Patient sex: M
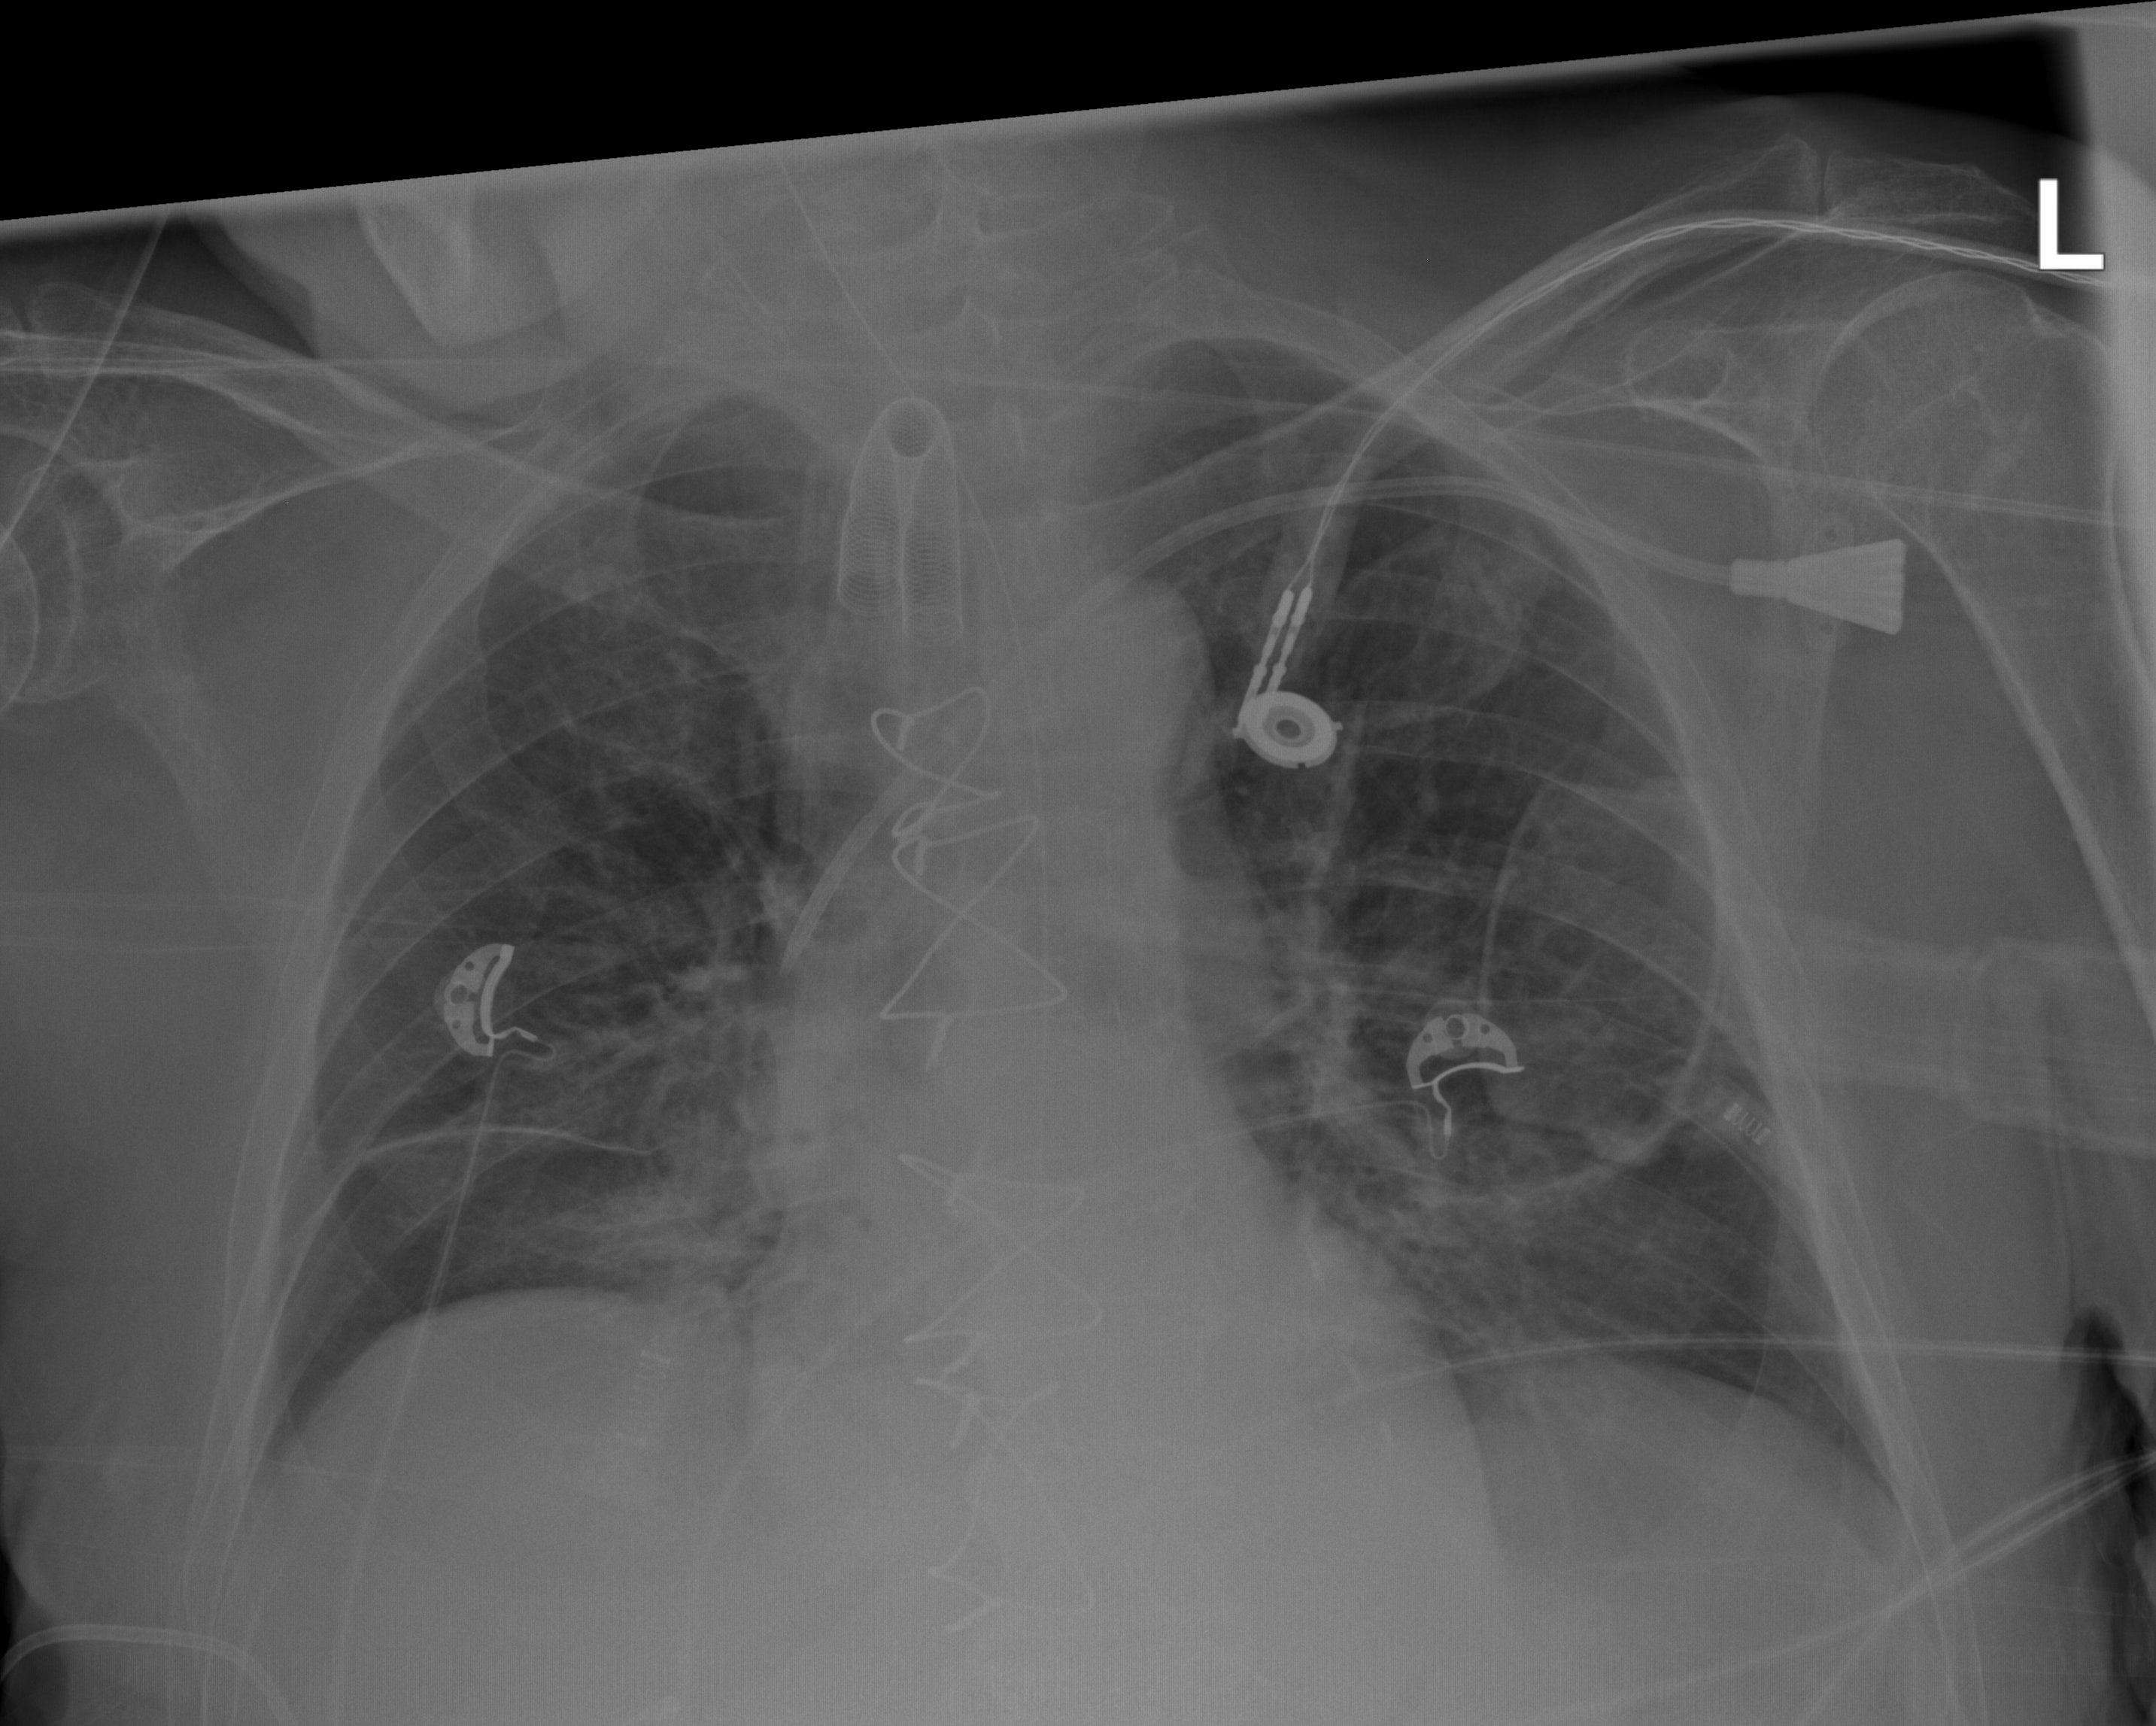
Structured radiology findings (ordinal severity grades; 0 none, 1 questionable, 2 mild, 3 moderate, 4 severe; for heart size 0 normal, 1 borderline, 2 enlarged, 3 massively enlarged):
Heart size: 0
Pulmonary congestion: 2
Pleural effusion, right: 0
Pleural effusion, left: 0
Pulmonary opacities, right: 2
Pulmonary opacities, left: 2
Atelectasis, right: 2
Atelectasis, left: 2